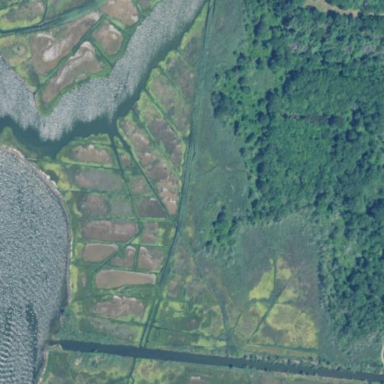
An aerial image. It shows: Marshy wetland area.